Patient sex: F
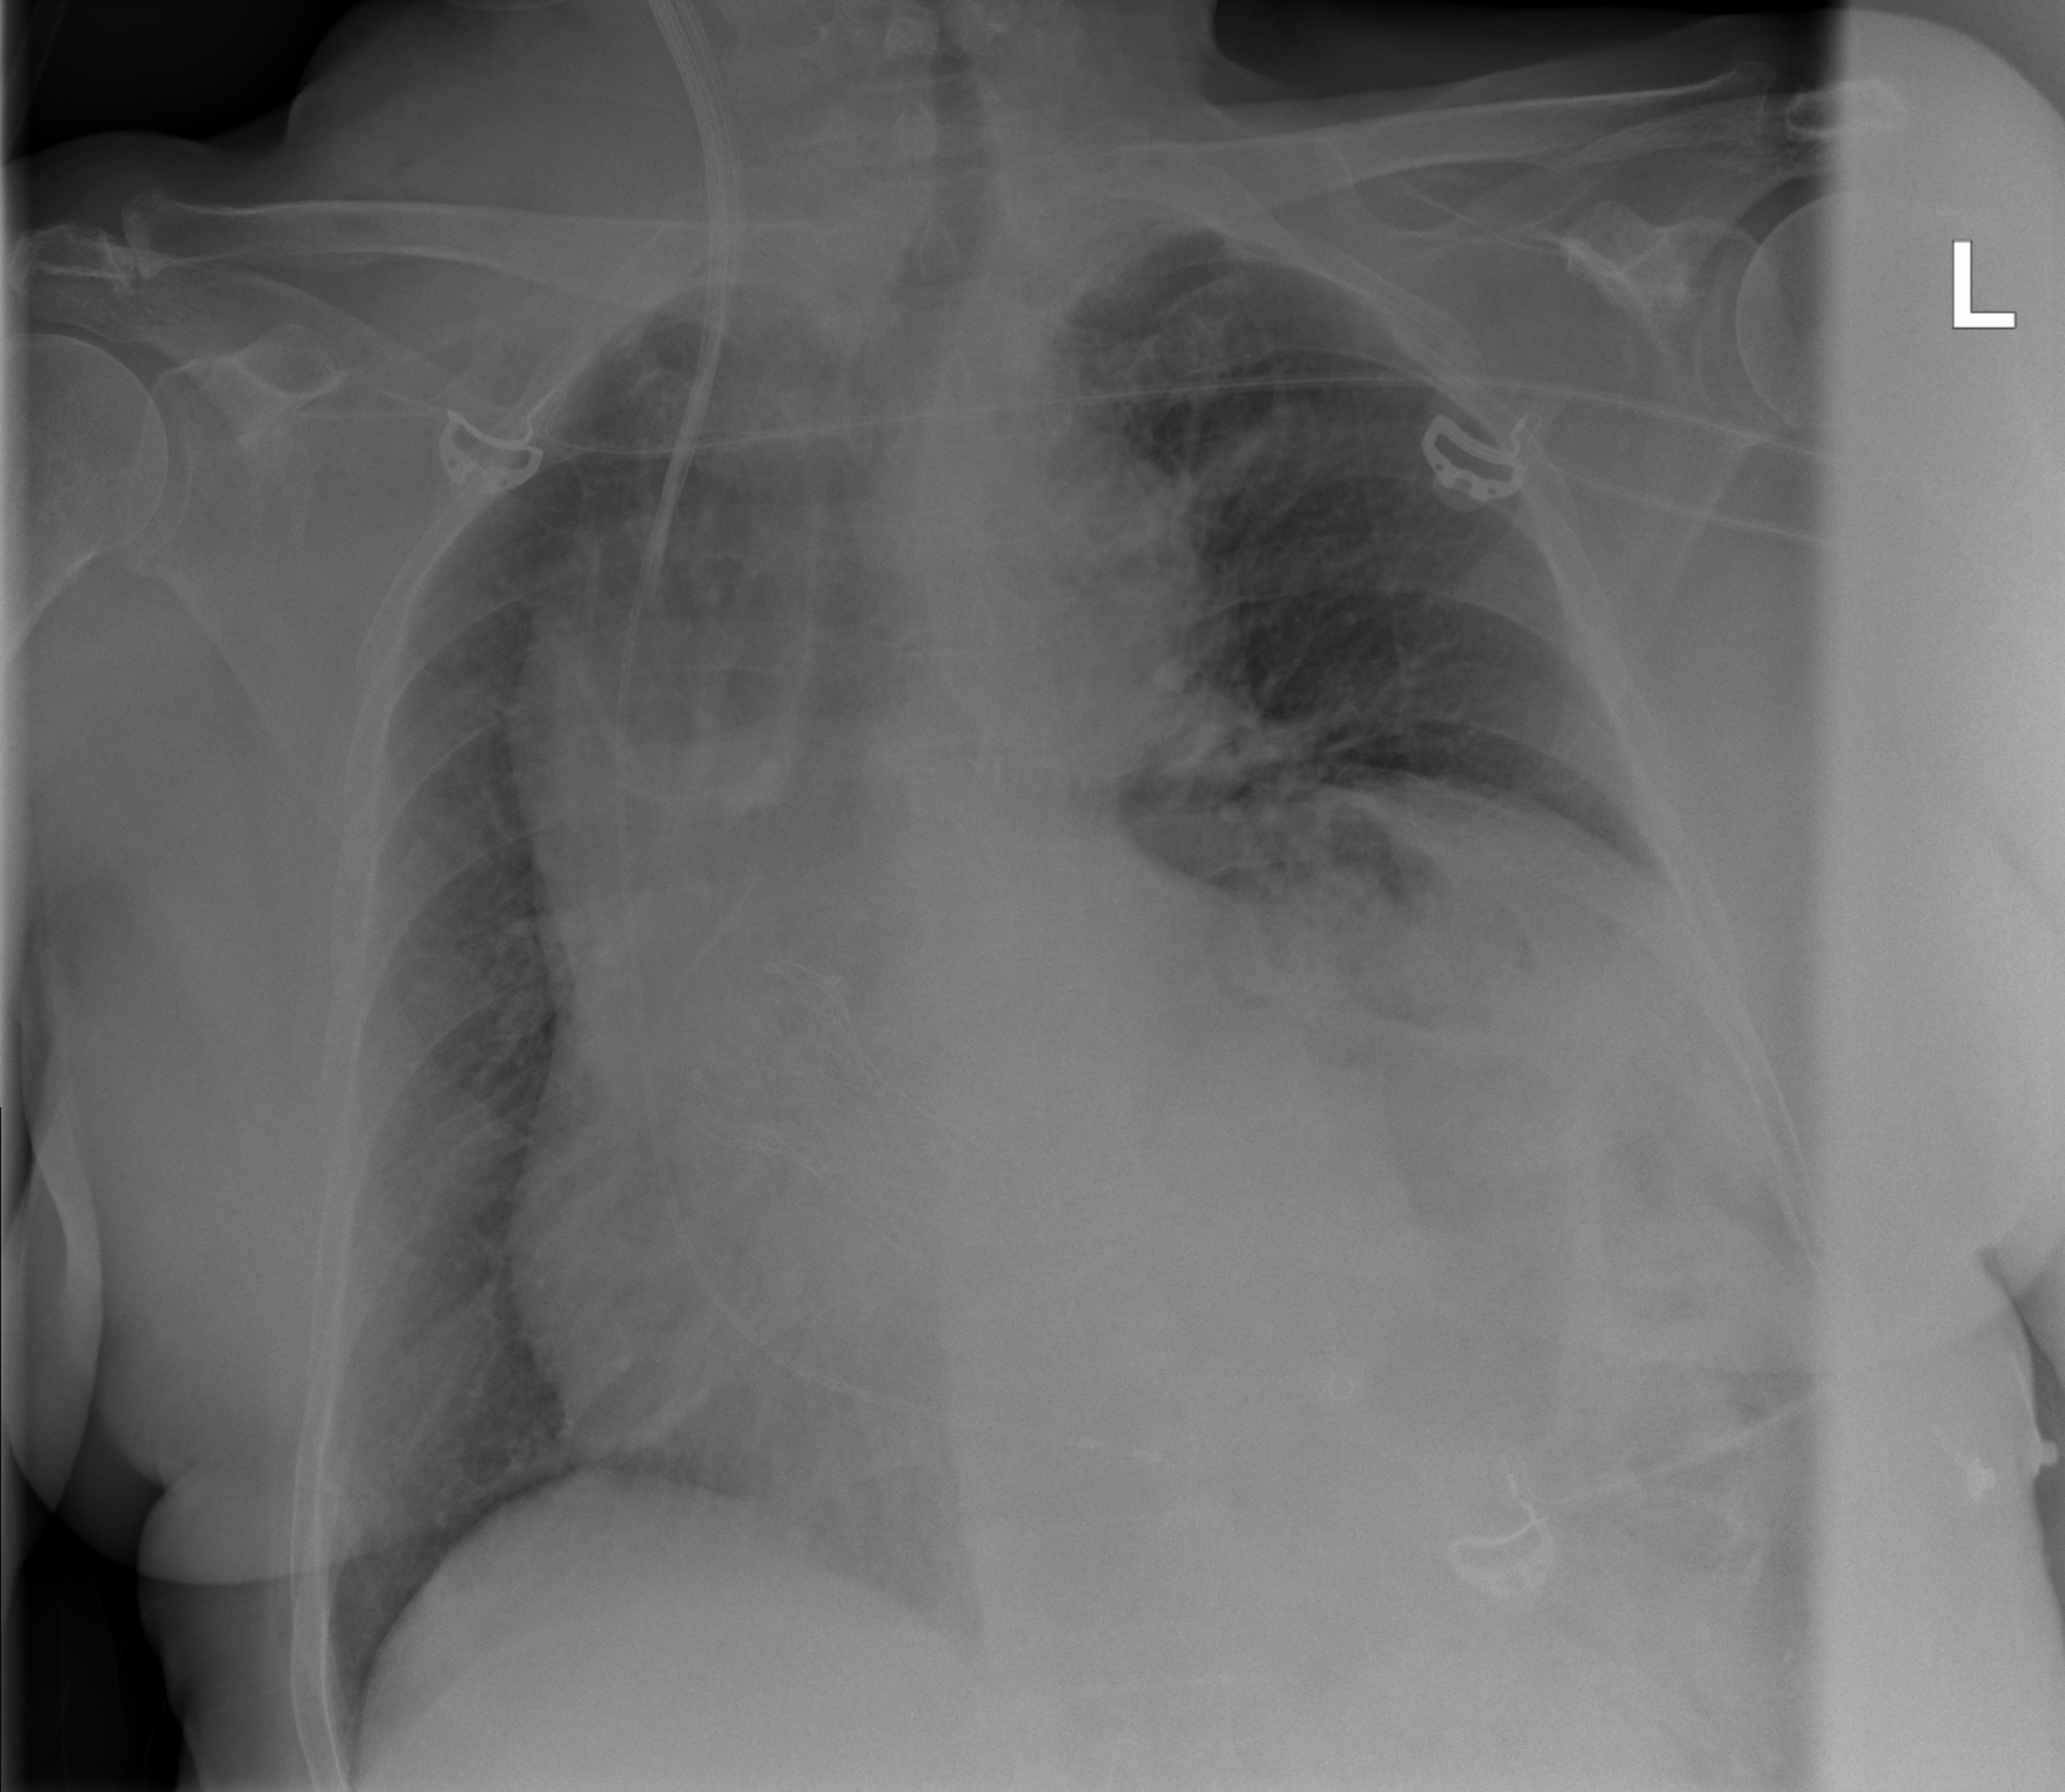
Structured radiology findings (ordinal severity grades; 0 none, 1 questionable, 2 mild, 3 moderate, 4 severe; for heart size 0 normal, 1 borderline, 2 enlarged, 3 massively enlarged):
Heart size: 1
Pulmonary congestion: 0
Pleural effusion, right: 0
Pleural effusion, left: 0
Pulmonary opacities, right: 0
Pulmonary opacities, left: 0
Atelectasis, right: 0
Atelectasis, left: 0